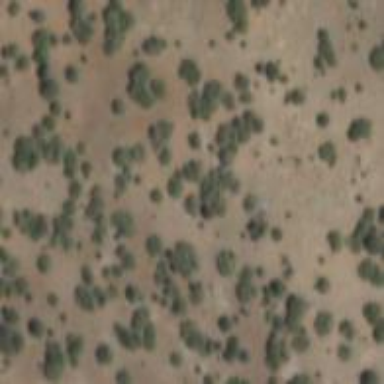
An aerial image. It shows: Patch of scrub vegetation.